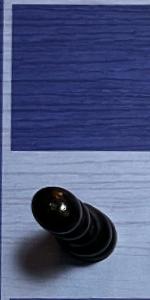
Label: Pawn_Black